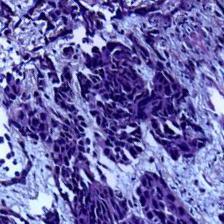
Diagnosis: OSCC